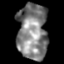
Tissue: skin
Cell type: Epithelial cells
Senescence score: 0.2742
Nuclear area (px): 1647
Mean DAPI intensity: 129.027